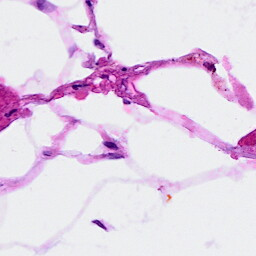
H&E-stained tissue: Breast